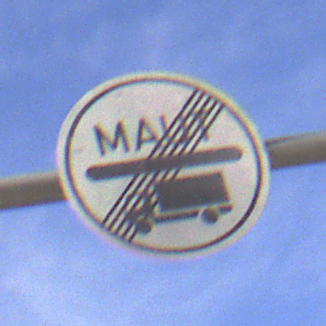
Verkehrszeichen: EndeMautpflicht
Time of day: MorningAfternoon
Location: Outdoor (RoadRail)
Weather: PartlyCloudy
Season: NotSpecified
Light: Natural